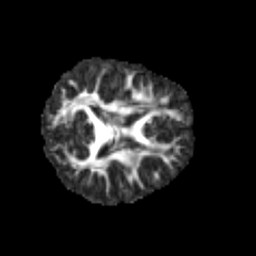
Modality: FA
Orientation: axial
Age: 6
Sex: female
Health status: healthy